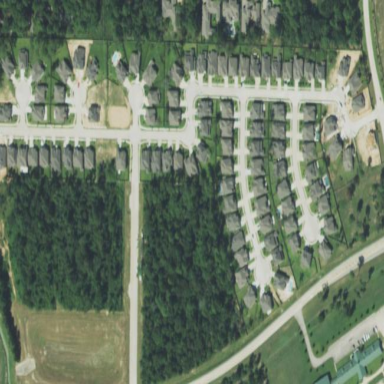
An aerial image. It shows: Residential neighbourhood.